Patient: sex M, age 54
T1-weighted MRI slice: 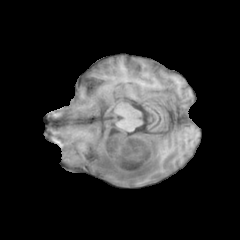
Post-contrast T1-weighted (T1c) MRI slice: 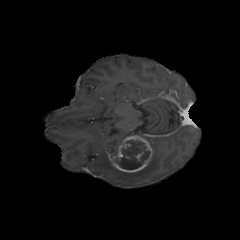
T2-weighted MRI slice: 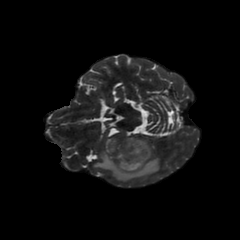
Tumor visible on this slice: yes
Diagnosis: Glioblastoma, IDH-wildtype
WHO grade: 4